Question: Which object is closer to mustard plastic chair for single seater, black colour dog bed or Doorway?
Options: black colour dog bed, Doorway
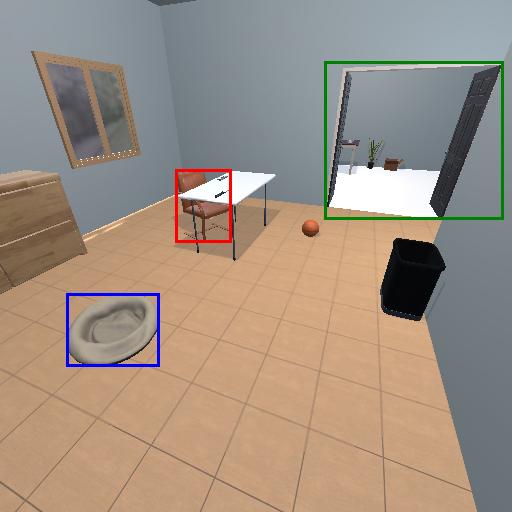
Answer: black colour dog bed